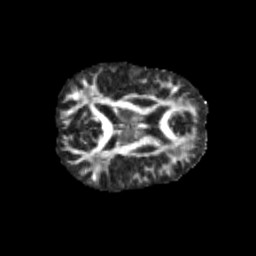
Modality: FA
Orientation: axial
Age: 13
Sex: female
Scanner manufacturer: siemens
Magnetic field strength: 3 T
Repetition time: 3.8 s
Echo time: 0.07 s